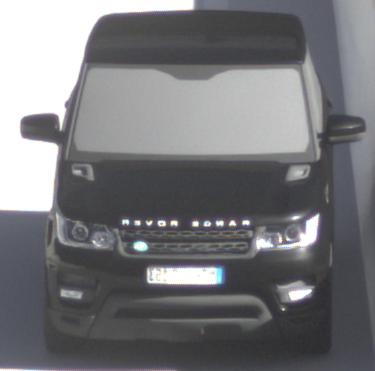
Make: Land Rover
Model: Range Rover Sport 5.0 V8 SC
Detailed model: Range Rover Sport (II)
Model produced from: 2013/09
Model produced until: 2015/07
Doors: 5
Color: black
Road condition: dry road
Daytime: morning or afternoon
Contrast: high contrast